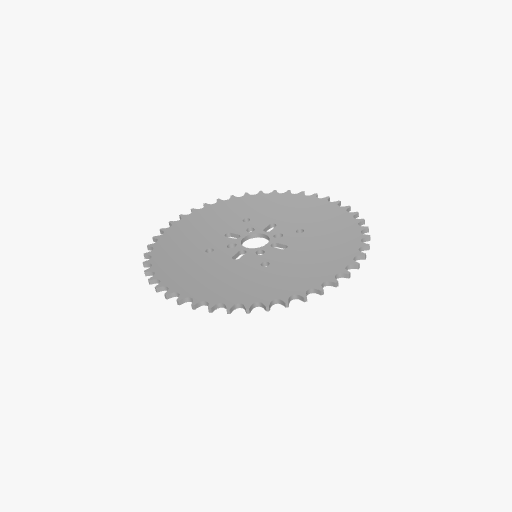
Part: HubMountAcetalSprocket42T